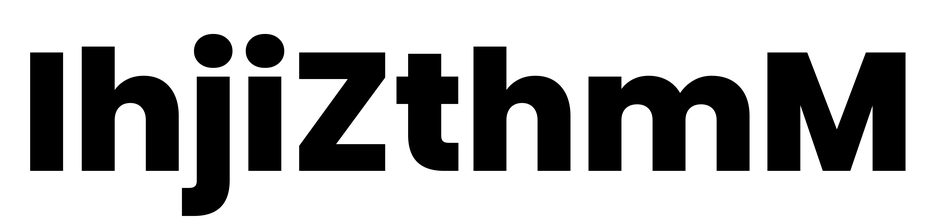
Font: Poppins-ExtraBold